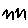
Label: zigzag